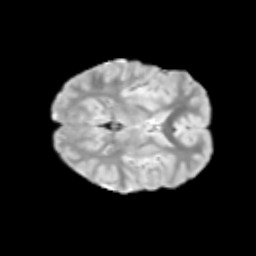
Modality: T2w
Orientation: axial
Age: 9
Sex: male
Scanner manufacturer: siemens
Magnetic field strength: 3 T
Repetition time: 3.8 s
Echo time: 0.07 s